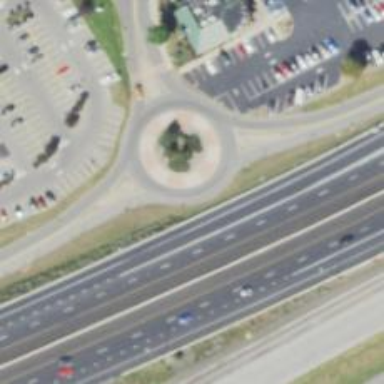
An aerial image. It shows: Secondary road around roundabout.